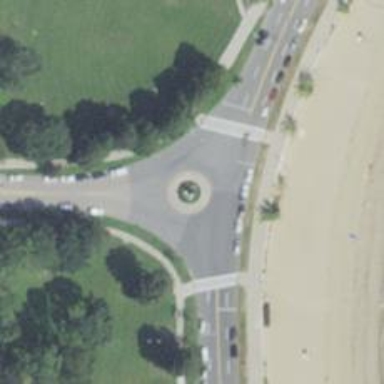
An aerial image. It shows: Memorial featuring statue.